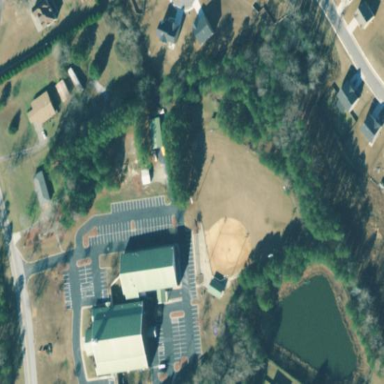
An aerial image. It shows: Softball pitch for leisure land activities.